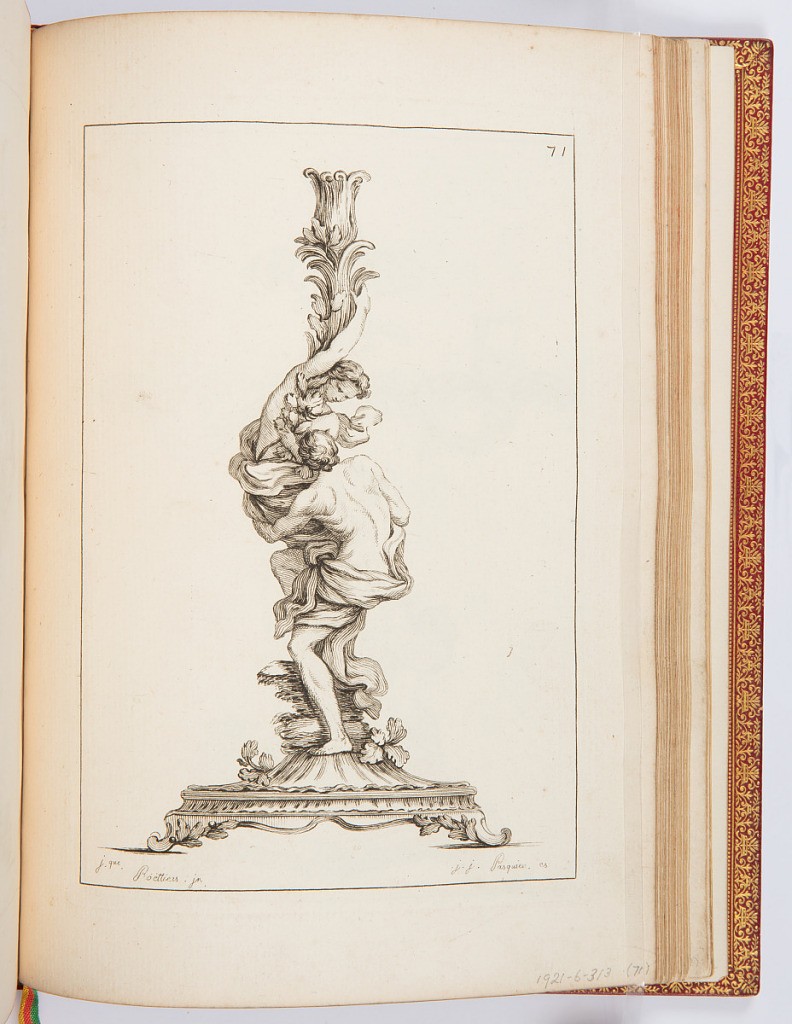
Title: Flambeau
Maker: Jacques III Roëttiers, French, 1707 – 1784
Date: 1748
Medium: Etching on laid paper
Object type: Print
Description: Design for a candlestick with two figures entwined around the shaft. The candlestick is decorated with ornament motifs including garland, scalloping; it is raised on scroll feet with branches. The plate is signed and numbered.